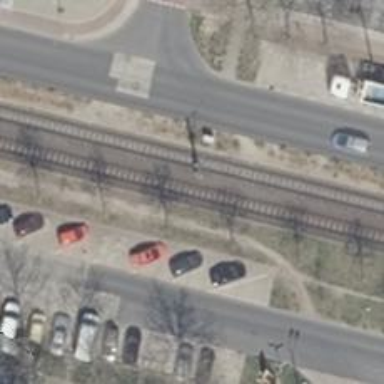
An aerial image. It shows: Tram railway with contact lines for electrification.